Question: What am I missing here? The grid renders with no errors, blank rows... I checked and JSON is coming in fine up to this point '$scope.gridOptions.data = response['data'];' It seems like its rendering the empty array and never getting to the actual data...
'''
app.controller('MainCtrl', ['$scope', '$http', function ($scope, $http) {
$scope.myData = [];
$scope.loading = true;
$scope.gridOptions = {
enableSorting: true,
columnDefs: [
{ name: 'Id', field: 'PK_Inspection' },
{ name: 'Employee Id', field: 'EmployeeId' },
{ name: 'Employee Name', field: 'EmployeeName' },
{ name: 'Equipment Id', field: 'EquipmentId' },
{ name: 'Equipment Name', field: 'EquipmentName' },
{ name: 'Sequence', field: 'SequenceName' },
{ name: 'Details', field: 'SequenceDetails' },
{ name: 'Type', field: 'SequenceTypeName' },
{ name: 'Shift', field: 'ShiftName' },
{ name: 'Status', field: 'StatusName' }
],
data:[]
};
$http.get('/Home/GetAllData')
.then(function (response) {
$scope.gridOptions.data = response['data'];
})
.catch(function (err) {
$scope.loading = false;
console.log("Error Receiving Data.");
})
.finally(function () {
$scope.loading = false;
console.log($scope.gridOptions.data);
});
}]);
'''
Data being passed over to '$scope.gridOptions.data':
'''
[
{
"PK_Inspection": 1,
"EmployeeId": "<PHONE>",
"EmployeeName": "",
"EquipmentId": "<PHONE>",
"EquipmentName": "",
"SequenceName": "UNIT 1",
"SequenceDetails": "Bent, Dented, Broken, Torn or Deformed Parts.",
"SequenceTypeName": "Visual Inspection",
"ShiftName": "Day",
"StatusName": "OK"
},
{
"PK_Inspection": 2,
"EmployeeId": "<PHONE>",
"EmployeeName": "",
"EquipmentId": "<PHONE>",
"EquipmentName": "",
"SequenceName": "UNIT 2",
"SequenceDetails": "Charge, Water Levels, Vent Caps in place, Power Disconnect works.",
"SequenceTypeName": "Visual Inspection",
"ShiftName": "Day",
"StatusName": "OK"
}
]
'''
Here's the HTML:
'''
<div ng-controller="MainCtrl">
<i class="fa fa-spinner fa-spin text-center" ng-show="loading"></i>
<div id="mainGrid" ui-grid="gridOptions" ui-grid-edit class="myGrid"></div>
</div>
'''
Screenshot

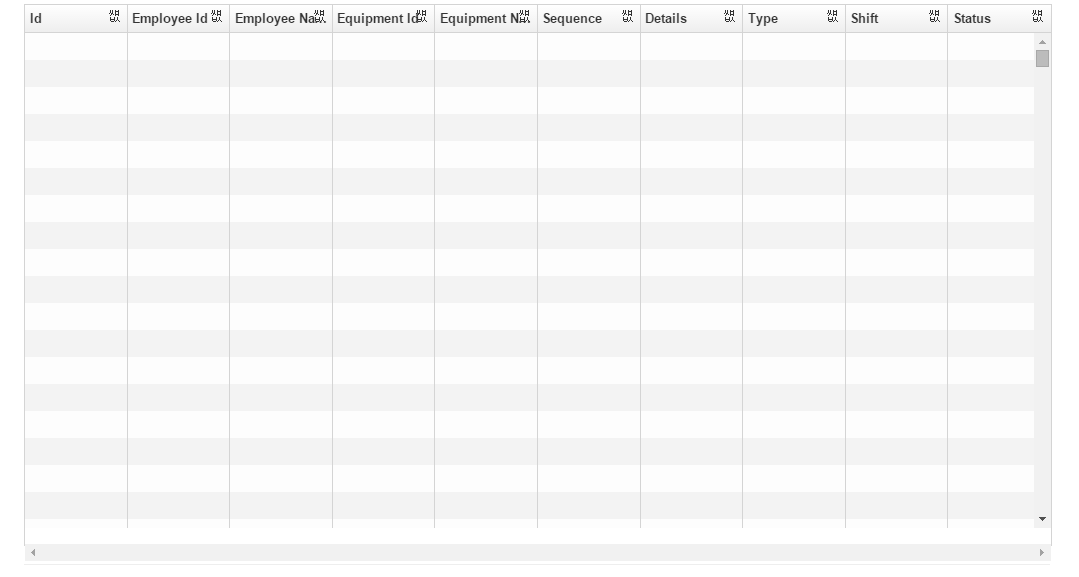
Answer: I figured it out, and it appears that my problem was a mixture of two things.
1. The incoming JSON was a string, I'm not 100% sure if I needed to convert to an object by using JSON.parse then pass it along to the $scope.gridOptions.data but that could've been the issue for the code I posted in my original question above.
2. After more research I found a great in-depth example in the official Angular UI Grid docs. Following this technique i was able to get the data rendered correctly. var rowCount = 0;
var i = 0;
$scope.refreshData = function () {
$scope.loading = true;
$scope.myData = [];
$http.get('/Home/GetAllData')
.success(function (response) {
var jsonObj = JSON.parse(response);
rowCount = jsonObj.length;
jsonObj.forEach(function (row) {
row.id = i; i++;
$scope.myData.push(row);
});
$scope.loading = false;
})
.error(function() {
$scope.loading = false;
console.log("Error retrieving data.");
});
};
In the example it makes use of a string value in gridOptions.data called 'myData' which refers to an object on your scope to watch. So what I'm doing is just pushing each row once the GET request completes.
The full example is <URL> via Punklr.